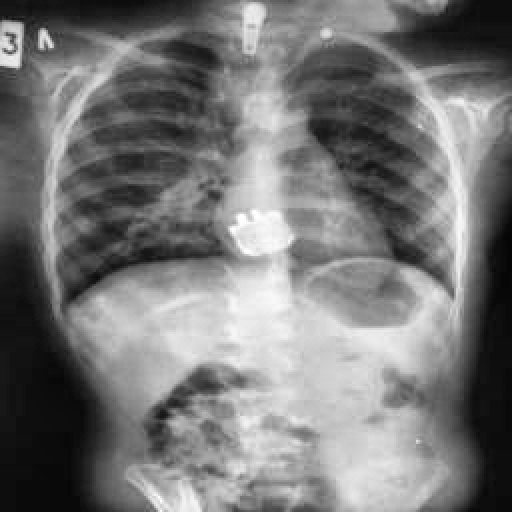
Finding: TUBERCULOSIS